Field crop: maize
Growth stage: 2
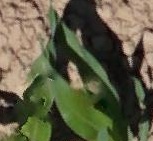
Species: maize